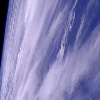
Label: cloud